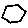
Label: hexagon